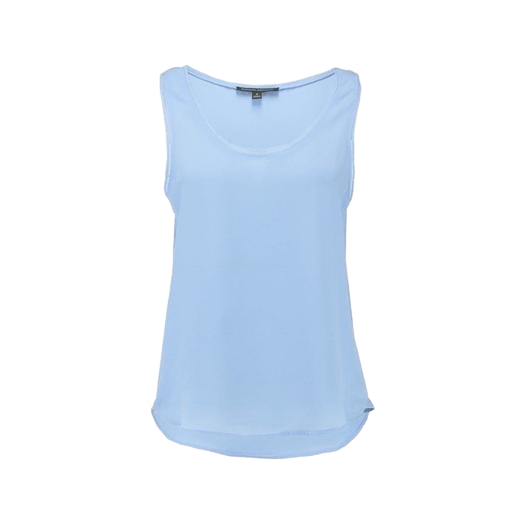
light blue tank, light blue tank top, blue scoop neck tank top, white background